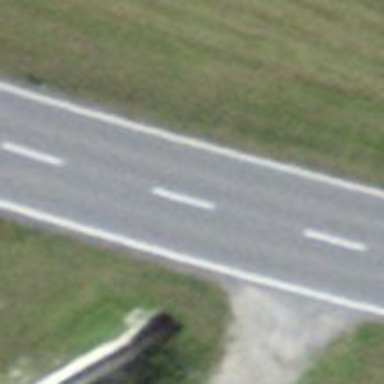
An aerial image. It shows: Asphalt road classified as primary highway.